Question: Does anyone know, I have a draggable item that is supposed to snap to the droppable item. I have that working, but what I can't seem to figure out is, I would like the draggable object, once dropped onto the droppable object, to align itself so that it is just off the left hand side. Like the image below.
Does anyone know a way to do this with jQuerys draggable/droppable objects?
Here is the function I have for when the object is dropped.
'''
function handleCardDrop( event, ui ) {
var slotNumber = $(this).data( 'number' );
var cardNumber = ui.draggable.data( 'number' );
// If the card was dropped to the correct slot,
// change the card colour, position it directly
// on top of the slot, and prevent it being dragged
// again
//alert("Slot number: "+slotNumber+"
Card Number: "+cardNumber);
//alert(cardNumber+":"+slotNumber);
if(cardNumber==slotNumber)
{
correctCards++;
}
ui.draggable.addClass( 'correct' );
ui.draggable.draggable( 'disable' );
ui.draggable.addClass( 'correct' );
ui.draggable.draggable( 'disable' );
$(this).droppable( 'disable' );
ui.draggable.css({'cursor':'default'});
ui.draggable.position( { of: $(this), my: 'left top', at: 'left top' } );
ui.draggable.draggable( 'option', 'revert', false );
}
'''

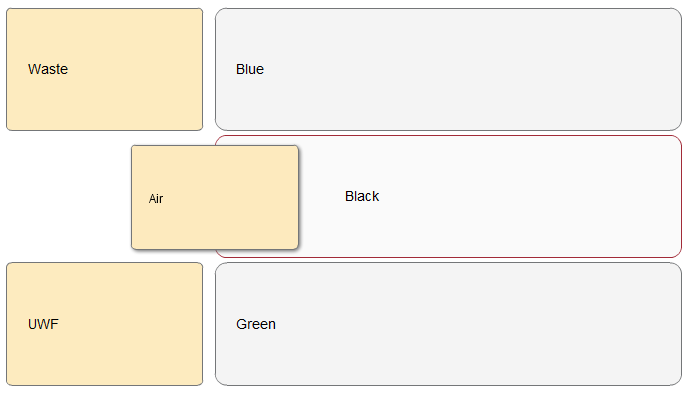
Answer: I figured out a way to achieve this. I was using the position() function when what I really needed was the offset() function. This a snippet of the code I used for the positioning. The draggable object is a little bit smaller height, so for the top I calculate the different in size and then divide it by 2 to center it within the object. Then I just set it to half the draggable being off of the droppable object.
'''
var off = $( this ).offset();
off.top += (($( this ).height() - ui.draggable.height())/2);
off.left -= ui.draggable.width()/2;
ui.draggable.offset( off );
'''